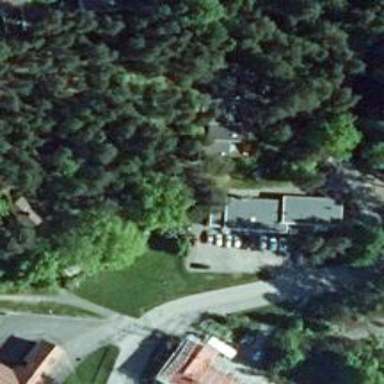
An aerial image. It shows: Healthcare clinic is depicted in the image.